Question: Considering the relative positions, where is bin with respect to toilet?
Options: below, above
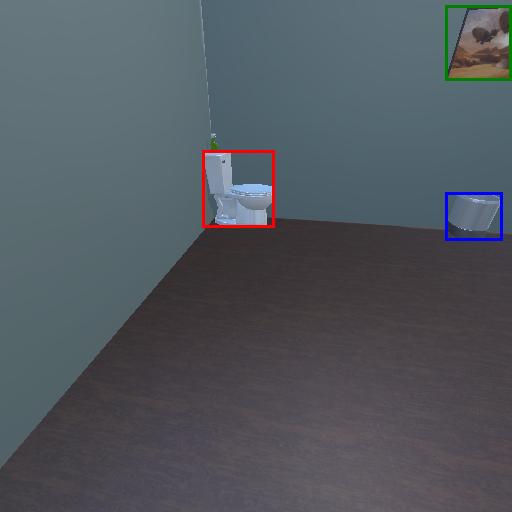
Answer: below